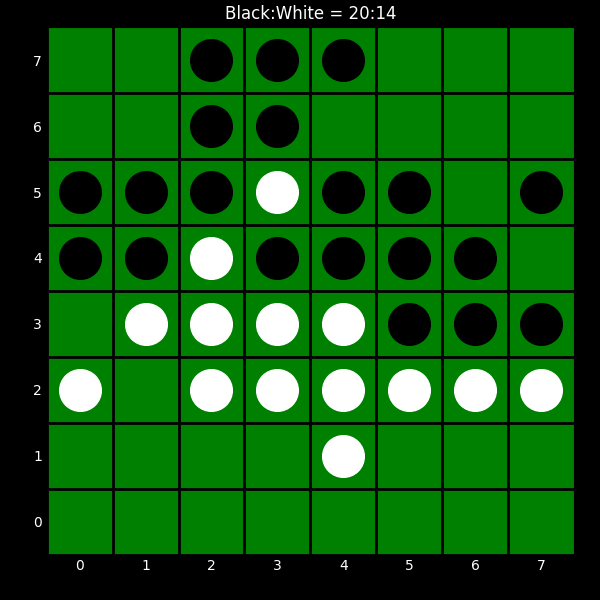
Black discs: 20
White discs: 14